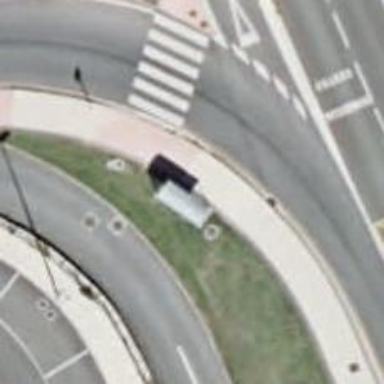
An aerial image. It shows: Bus stop with platform for public transport.